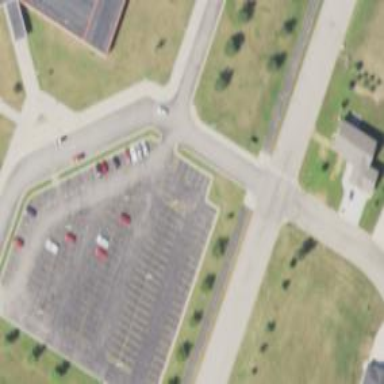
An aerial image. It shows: Asphalt driveway designated for school use.